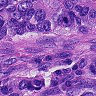
Metastatic tissue present: yes